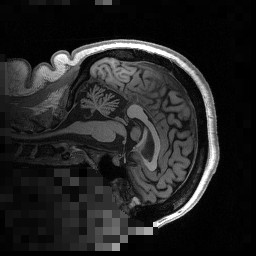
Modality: T1w
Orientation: sagittal
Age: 42
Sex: female
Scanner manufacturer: siemens
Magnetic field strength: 3 T
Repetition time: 2.53 s